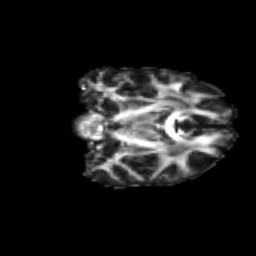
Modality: FA
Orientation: coronal
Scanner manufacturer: siemens
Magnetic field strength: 3 T
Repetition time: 9.2 s
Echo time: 0.084 s